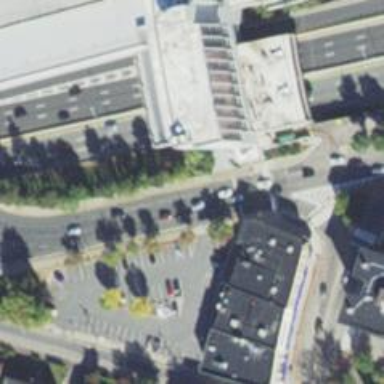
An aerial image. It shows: Primary highway with asphalt surface. The junction is circular.